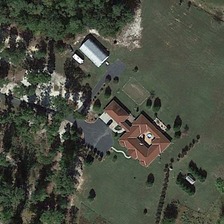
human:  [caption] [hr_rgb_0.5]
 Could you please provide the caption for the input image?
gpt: many green trees and a piece of green meadow are around a building .

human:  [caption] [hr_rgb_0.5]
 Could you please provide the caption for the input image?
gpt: many green trees and a piece of green meadow are around a building .

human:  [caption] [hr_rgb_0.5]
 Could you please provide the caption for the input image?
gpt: many green trees and a piece of green meadow are around a building .

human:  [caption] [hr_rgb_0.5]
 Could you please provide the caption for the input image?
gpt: many green trees and a piece of green meadow are around a building .

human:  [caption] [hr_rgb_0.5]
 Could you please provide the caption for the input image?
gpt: many green trees and a piece of green meadow are around a building .